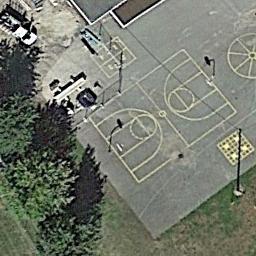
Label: basketball_court